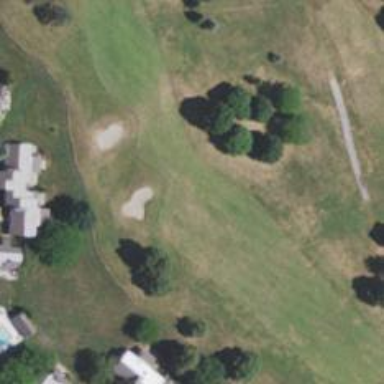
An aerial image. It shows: Golf hole.